Field crop: maize
Growth stage: 1
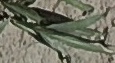
Species: sorghum